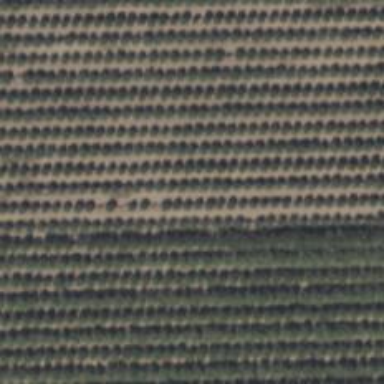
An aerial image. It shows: Orchard.